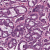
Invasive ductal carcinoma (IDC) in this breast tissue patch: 1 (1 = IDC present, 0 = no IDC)